Interaction volume radius: 10 \u00c5
Interaction volume height: 15 \u00c5
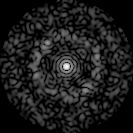
Disorder parameter: 0.8316